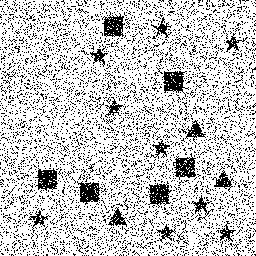
Squares: 6
Triangles: 3
Stars: 9
Total shapes: 18